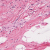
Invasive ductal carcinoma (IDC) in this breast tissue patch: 0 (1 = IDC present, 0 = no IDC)